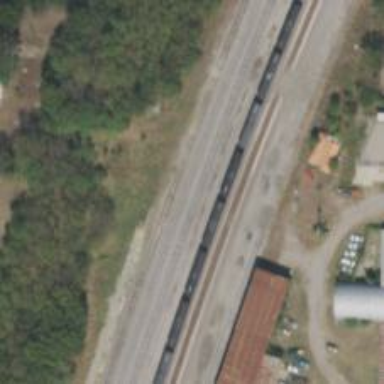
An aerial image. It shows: Railway track.